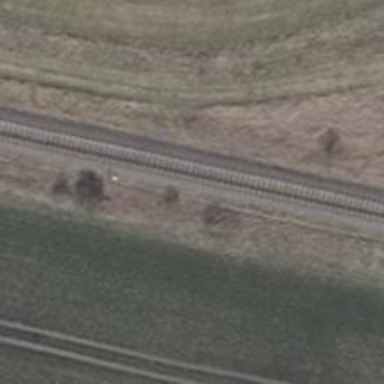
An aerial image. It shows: Solitary milestone along the railway.